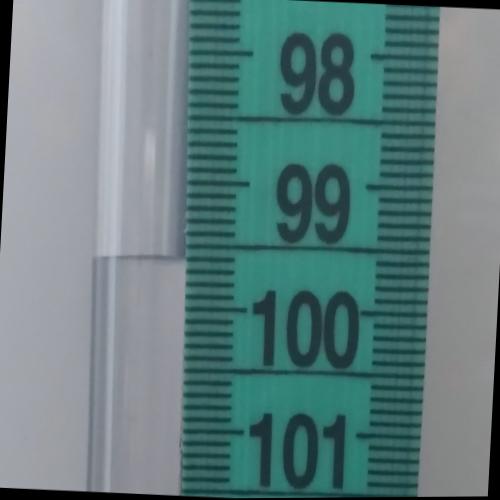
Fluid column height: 99.6 cm